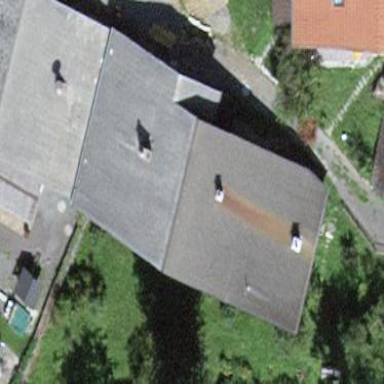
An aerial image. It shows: Residential building.